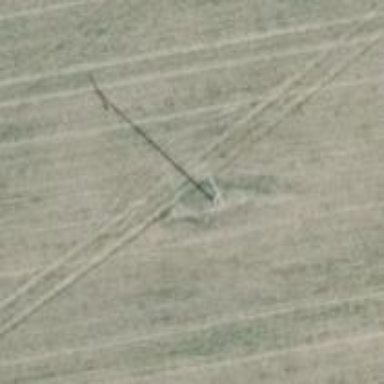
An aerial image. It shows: Power pole.